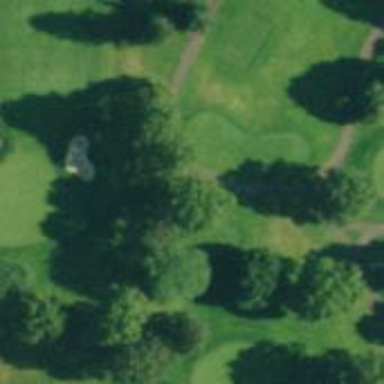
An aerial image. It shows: Pathway for golf carts.